Field crop: maize
Growth stage: 1
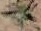
Species: atriplex